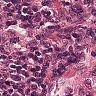
Metastatic tissue present: no